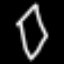
Label: diamond